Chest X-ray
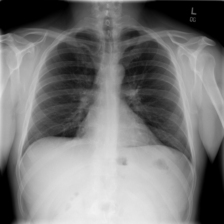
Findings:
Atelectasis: negative
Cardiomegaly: negative
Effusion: negative
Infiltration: negative
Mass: negative
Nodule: negative
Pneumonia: negative
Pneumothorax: negative
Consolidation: negative
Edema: negative
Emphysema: negative
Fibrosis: negative
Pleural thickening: negative
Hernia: negative